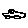
Label: car